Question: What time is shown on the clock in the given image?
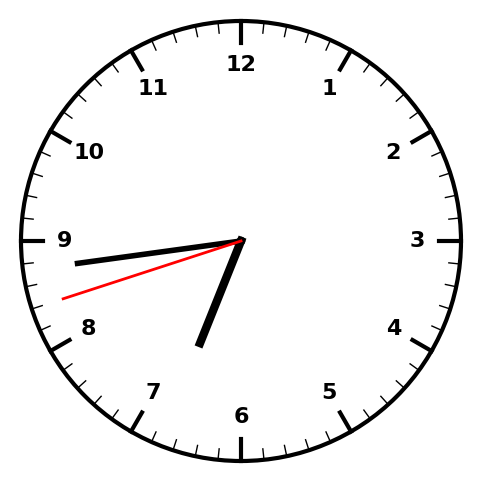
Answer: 06:43:42